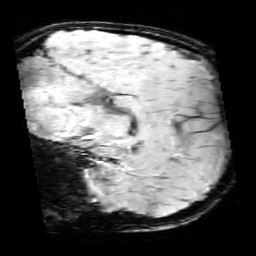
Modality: SWI
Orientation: sagittal
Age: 9
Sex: male
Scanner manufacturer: siemens
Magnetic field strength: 3 T
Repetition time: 0.027 s
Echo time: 0.02 s